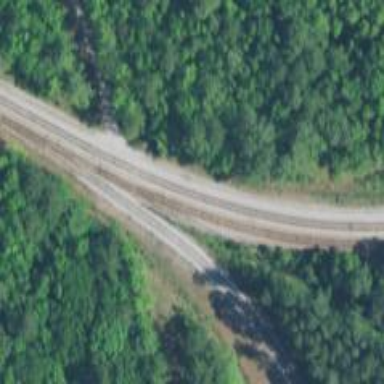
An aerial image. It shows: Disused railway spur.